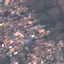
Label: Residential